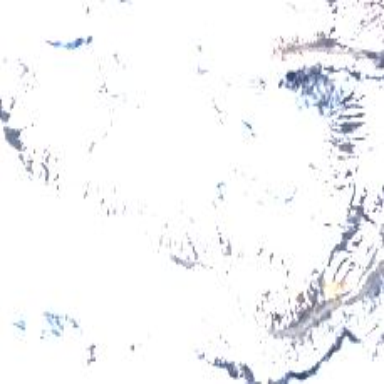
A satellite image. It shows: Stunning view of glacier.